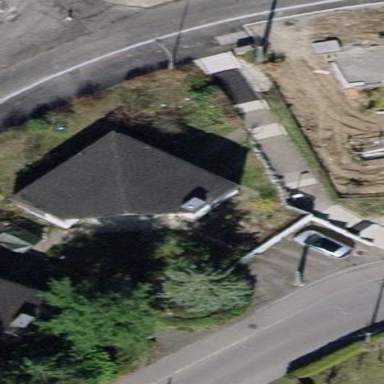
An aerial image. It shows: Detached building with skillion roof shape.